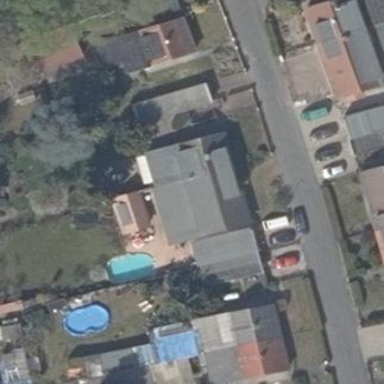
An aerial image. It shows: Detached building.